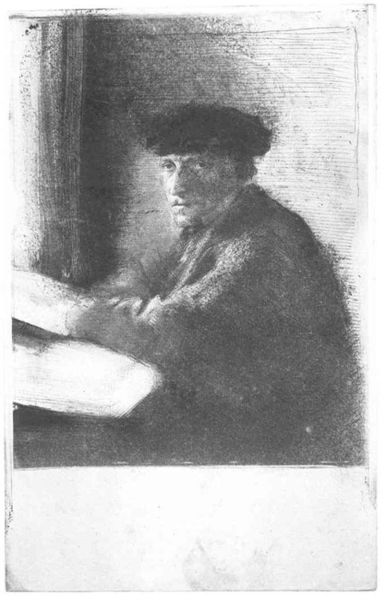
Titel: Der Stecher Joseph Tourny, in halber Figur
Künstler: Edgar Degas
Standort: Karlsruhe
Institution: Staatliche Kunsthalle Karlsruhe
Schlagwörter: curtain, curtains, hat, white, window, arm, black, collar, dark, empty, face, france, gray, grey, hair, nose, old, painting, portrait, robe, room, seated, sit, sitting, table, vorhang, wall, looking, picture, print, woodcut, profile, licht, sad, man, ear, head, house, eyes, male, winter, light, drawing, paper, black and white, frame, gaze, look, shadow, cap, chin, coat, mouth, etching, hats, illustration, sketch, french, old man, desk, jacket, pen, writing, leaning, photo, tie, bright, drape, drapery, reading, italy, person, human, mann, schwarz, weiss, arms, cloak, pose, ink, rectangle, draft, square, art, artist, back, easel, study, thinking, watching, engraving, pencil, read, hut, porträt, eye, degas, book, learning, lip, lips, stare, coal, shading, charcoal, crayon, greyscale, lithograph, resting, shade, paint, space, dutch, staring, black white, dramatic, fenster, blurred, blurry, hatching, shirt, het, stich, angry, mantel, photograph, zeichnung, russian, blotches, scholar, silhouette, sleeves, bleak, alt, bild, self portrait, serious, van gogh, spots, wand, pensive, frown, lonely, sombre, shades, indoor, blick, chiaroscuro, prints, grayscale, author, s, d, schriftsteller, corner, graphite, ligh, kohle, rembrandt, mensch, dichter, rembrand, ha, writer, smock, t, short hair, jaw, g, elbow, student, b, quiet, beret, n, w, charcol, r, sketching, obscure, hunch, fuzzy, h, depressed, dim, sd, sdf, f, x, fur hat, introspective, elbows, vague, three quarter, write, y, nervous, re, drawin, q, j, thoughts, mad, et, lost in thought, daydreaming, df, textures, c, bildniss, barett, puffy, black cap, dark h at, smudging, noo, alshjlakf, ljghasdfl, adfg, dsh, sdh, sh, dfj, dh, dt, sr, sfg, ghs, sfghd, fd, gj, dj, try, er, ty, sert, dfg, sret, dsfgh, ghf, fh, vb, eq, we, rt, yr, uyi, hatts, oold, ill-defined, dest, gradiant, alleine, einzelner, looking to the left, focused, desc, unsmiling, penetrating stare, jlight, ilstation, skeptical, opa, nix, man at a desk, hawindow